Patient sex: M
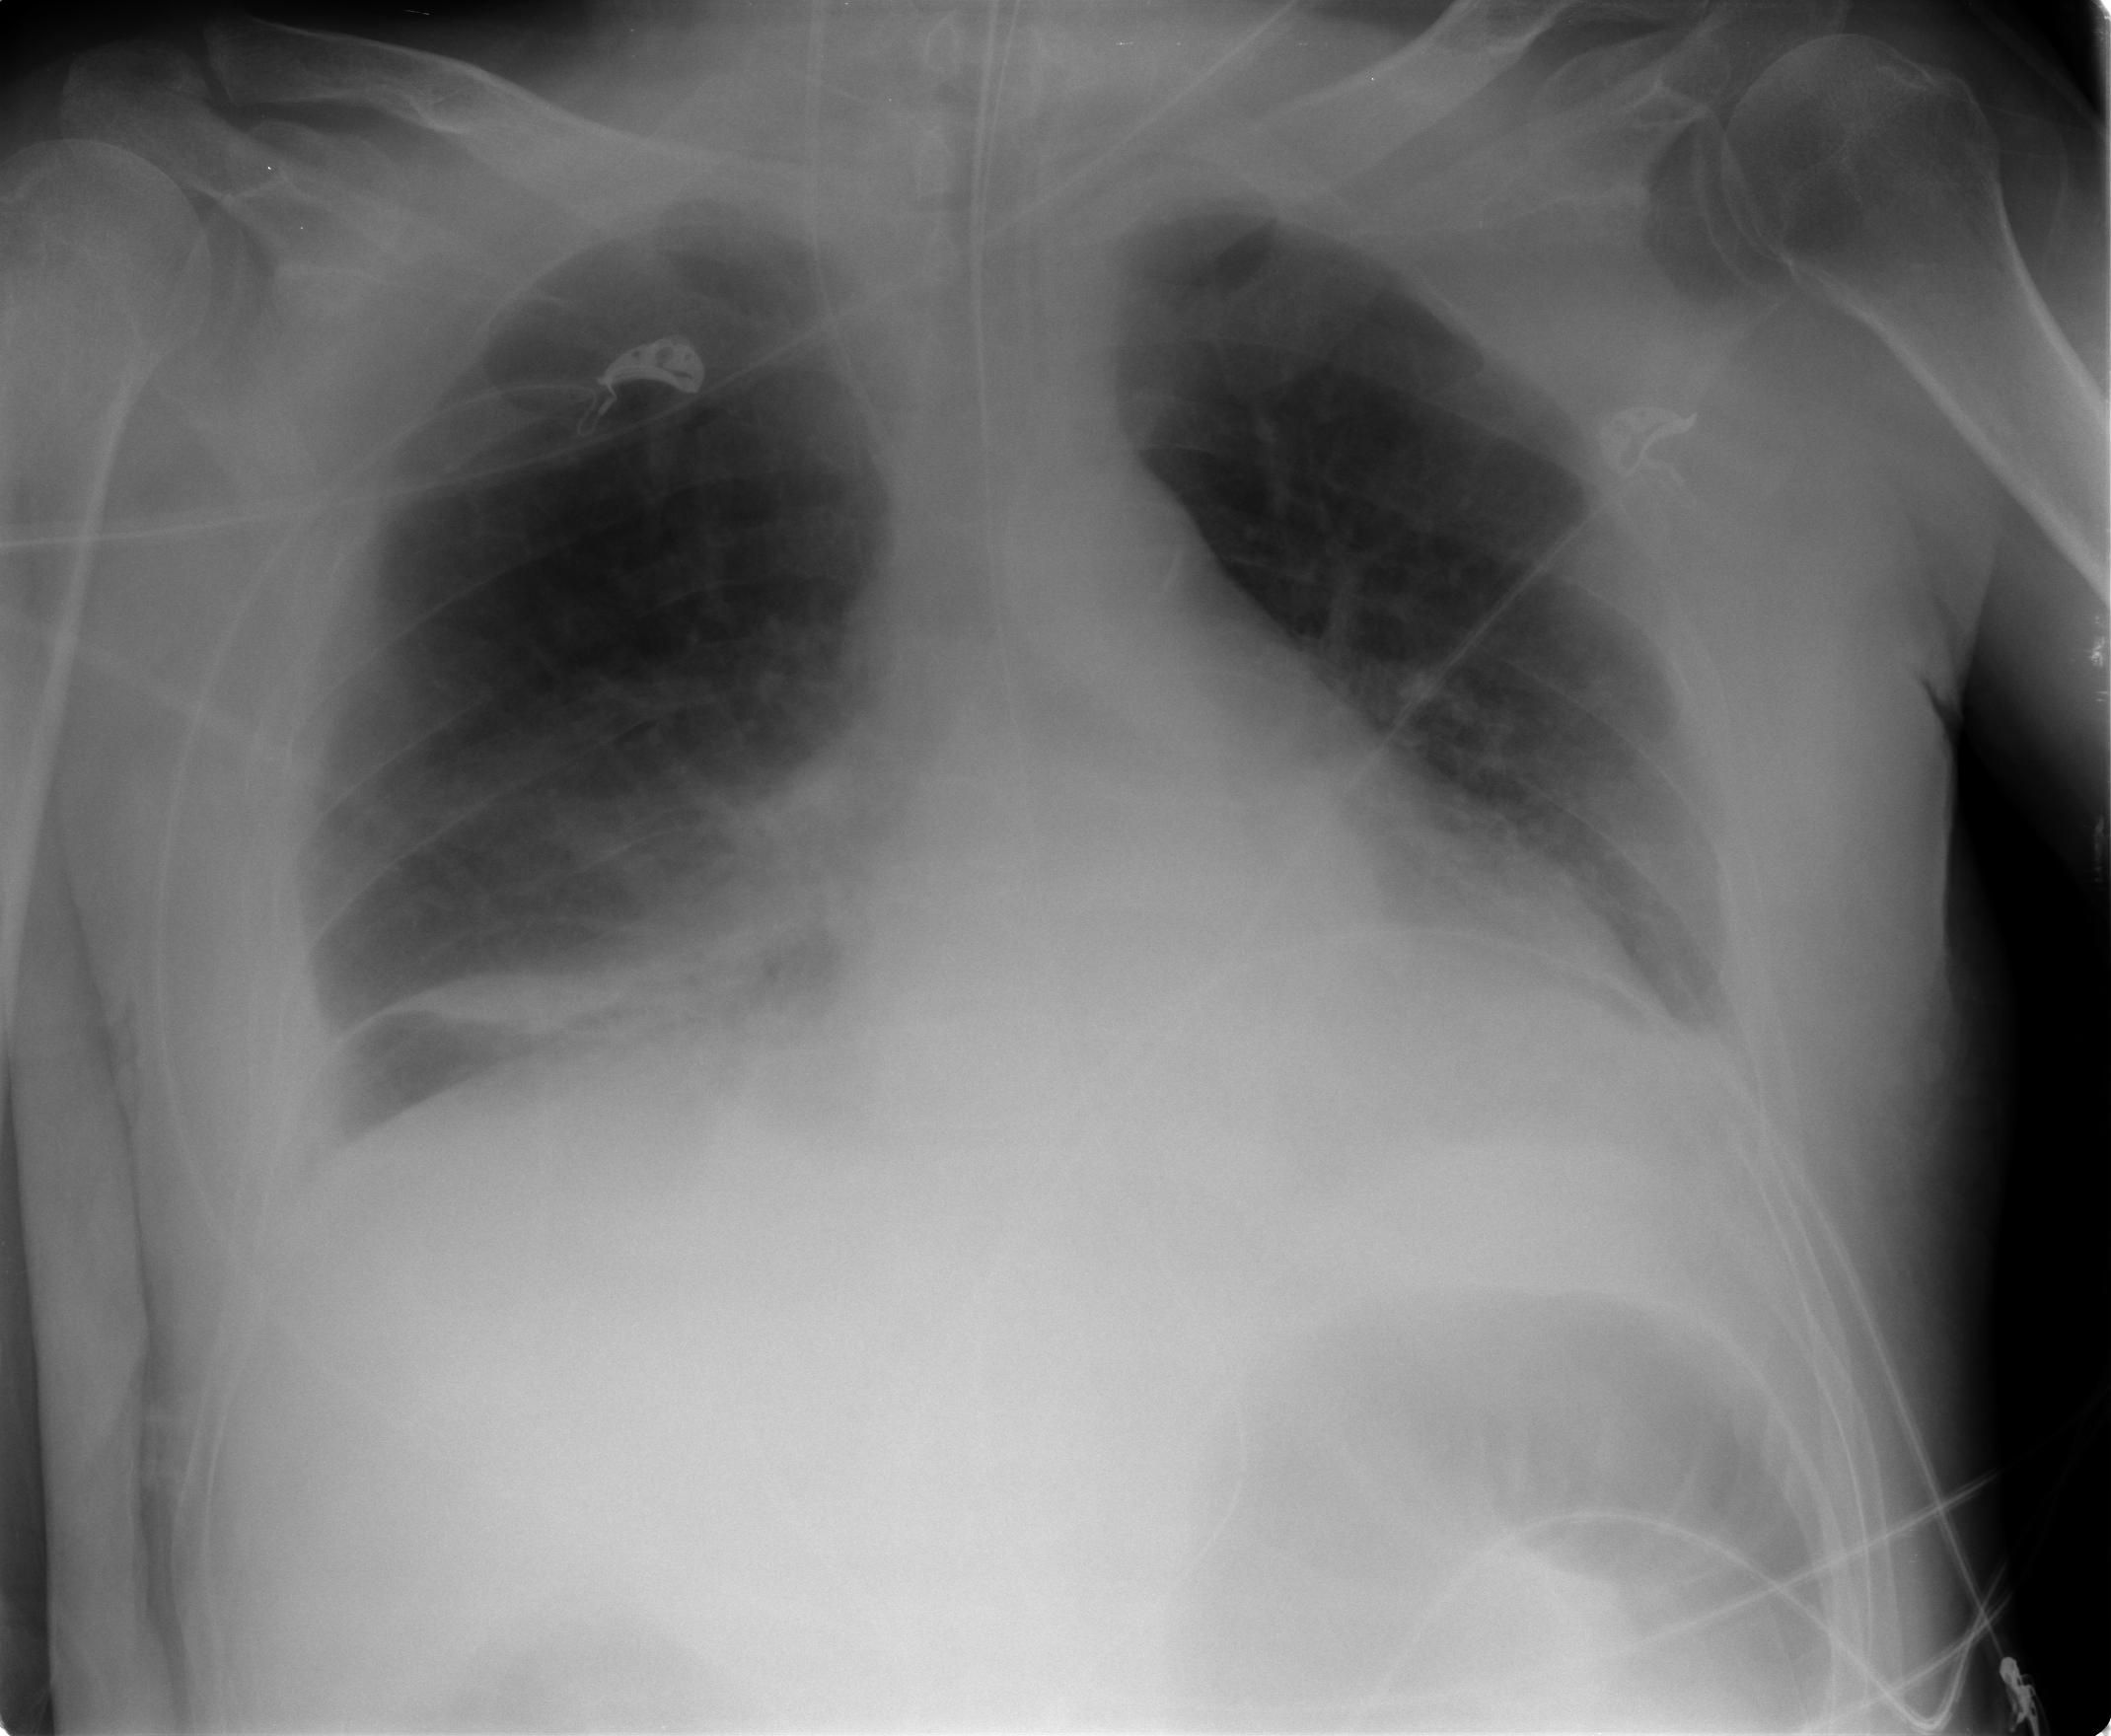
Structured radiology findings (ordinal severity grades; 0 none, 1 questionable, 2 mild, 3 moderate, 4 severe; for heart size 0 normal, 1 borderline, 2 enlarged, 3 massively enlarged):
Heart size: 2
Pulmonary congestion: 1
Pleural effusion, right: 2
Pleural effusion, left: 1
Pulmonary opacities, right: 1
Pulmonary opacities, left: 0
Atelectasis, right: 2
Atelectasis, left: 1